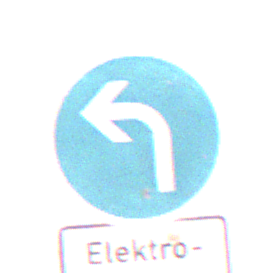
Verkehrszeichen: VorgeschriebeneFahrtrichtungLinks
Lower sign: BesondereFahrzeugeUndTransportgueter11
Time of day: Midday
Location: Outdoor (Nature)
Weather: Clear
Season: NotSpecified
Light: Natural